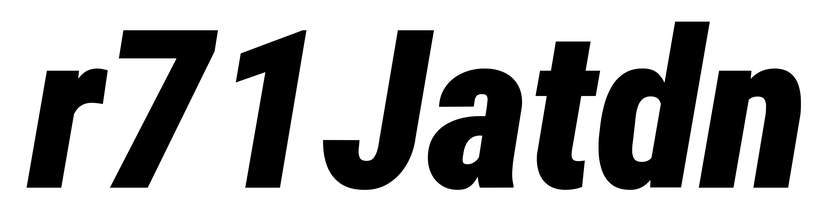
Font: Roboto-Italic_Condensed_Black_Italic